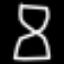
Label: hourglass